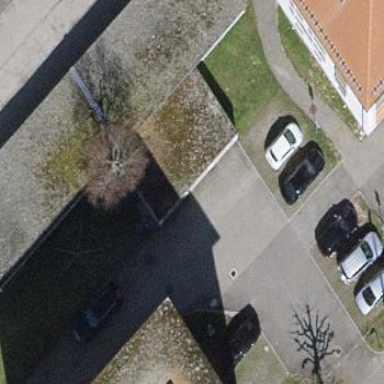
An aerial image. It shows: Garages with flat roofs.